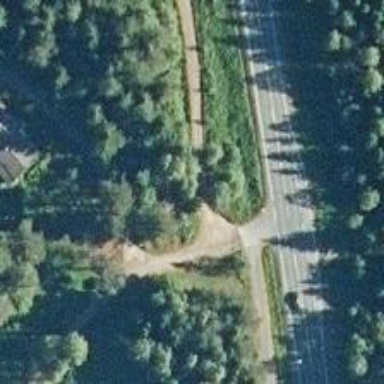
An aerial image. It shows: Cycleway.